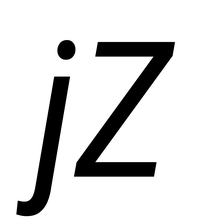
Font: Roboto-Italic_Condensed_Italic